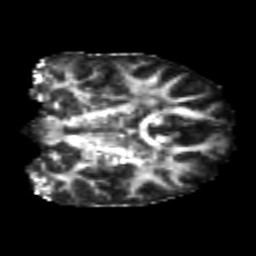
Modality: FA
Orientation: coronal
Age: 19
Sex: male
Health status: healthy
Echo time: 0.074 s